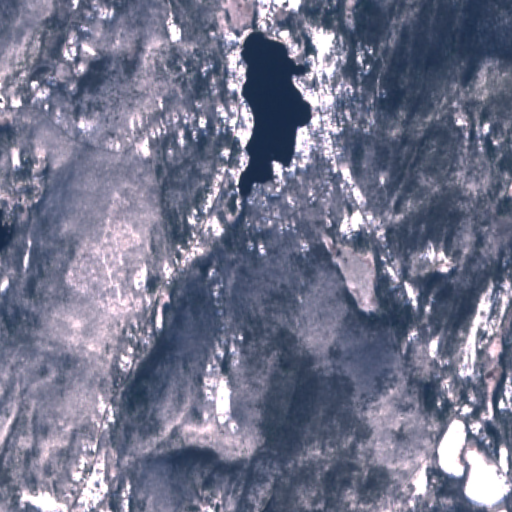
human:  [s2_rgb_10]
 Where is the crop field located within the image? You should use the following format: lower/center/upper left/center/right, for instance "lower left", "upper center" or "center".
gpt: The crop field is located in the upper right of the image.
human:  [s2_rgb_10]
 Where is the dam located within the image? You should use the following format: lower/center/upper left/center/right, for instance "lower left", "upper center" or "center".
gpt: The dam is located in the upper center of the image.
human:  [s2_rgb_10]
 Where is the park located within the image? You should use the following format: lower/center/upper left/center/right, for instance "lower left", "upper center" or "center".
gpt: The park is located in the upper center of the image.
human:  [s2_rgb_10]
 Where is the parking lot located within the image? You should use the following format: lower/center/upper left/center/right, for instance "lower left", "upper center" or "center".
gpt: The parking lot is located in the upper center of the image.
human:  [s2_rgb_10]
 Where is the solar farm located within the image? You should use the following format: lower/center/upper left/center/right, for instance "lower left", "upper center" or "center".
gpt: The solar farm is located in the lower right of the image.
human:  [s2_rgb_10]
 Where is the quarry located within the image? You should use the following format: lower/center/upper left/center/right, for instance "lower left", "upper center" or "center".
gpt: There is no quarry in the image.